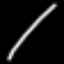
Label: line